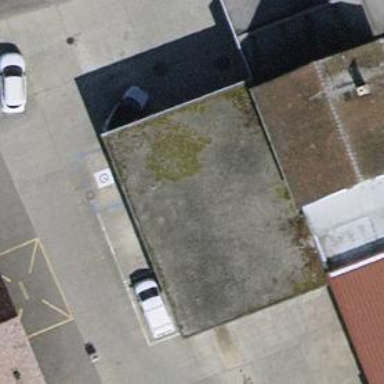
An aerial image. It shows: Car repair shop.